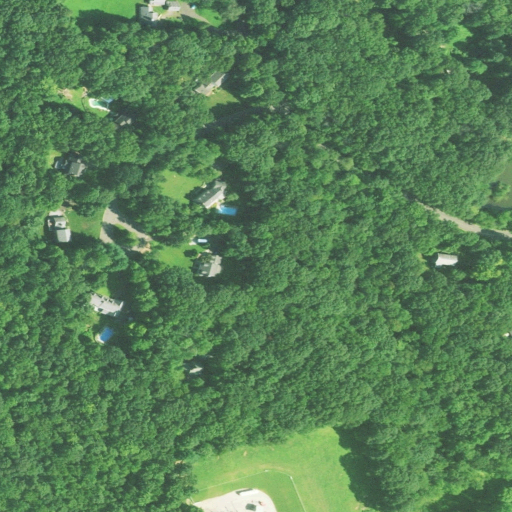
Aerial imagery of mountain in Connecticut named Sawpit Hill containing deciduous forest, open development, pasture, woody wetlands, low intensity development, grassland, and open water